Field crop: maize
Growth stage: 2
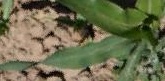
Species: maize